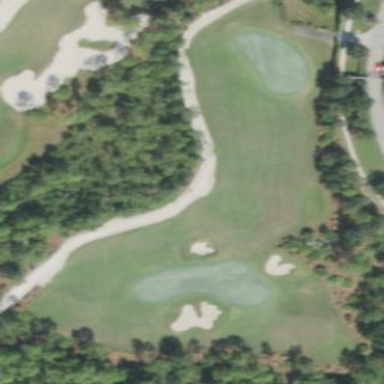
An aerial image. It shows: Grassy area used as driving range for golf.